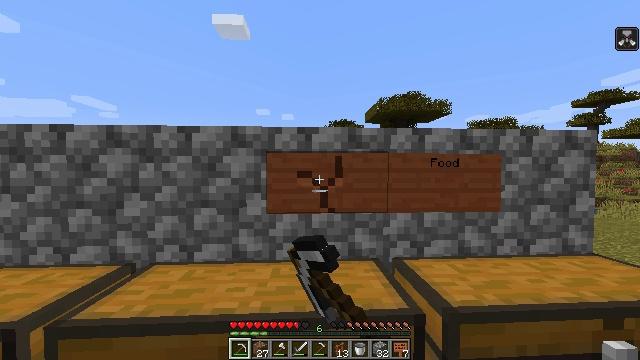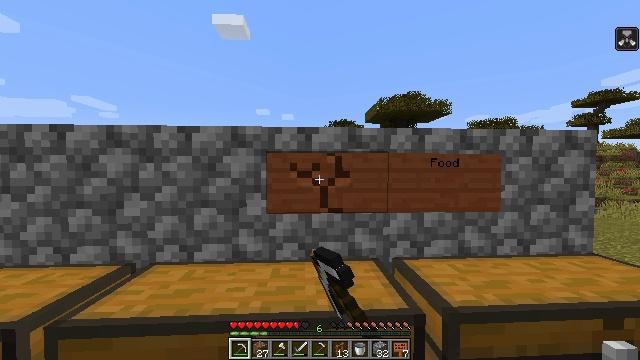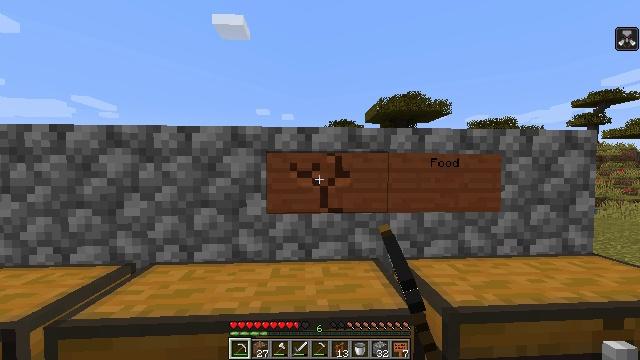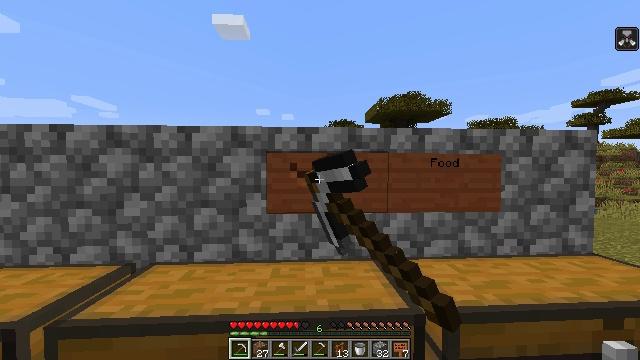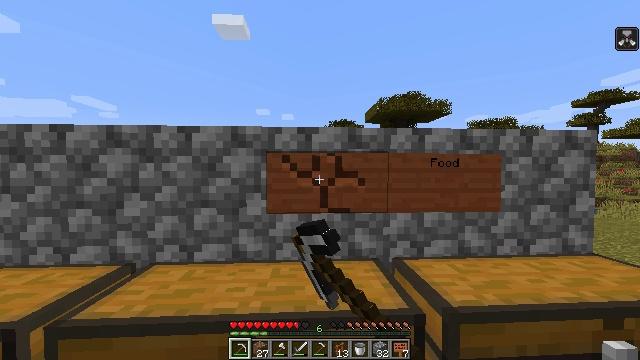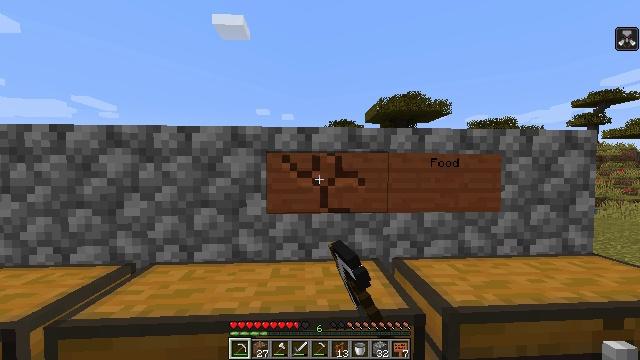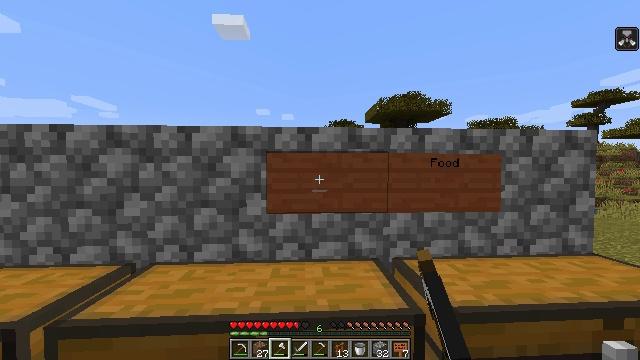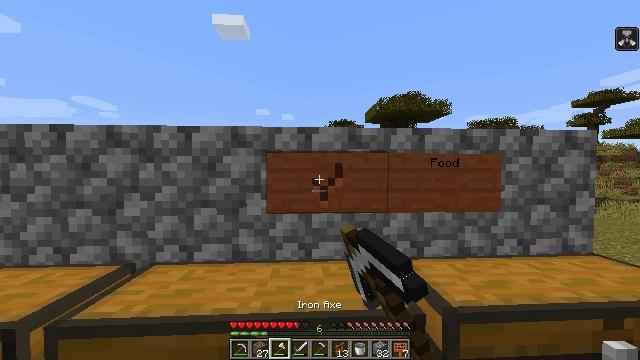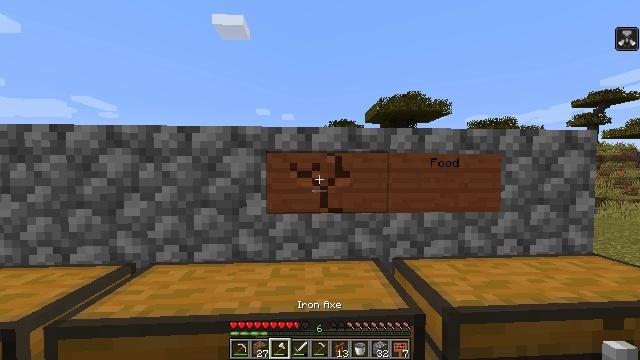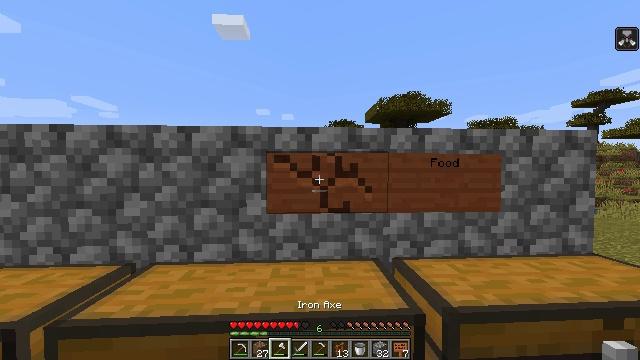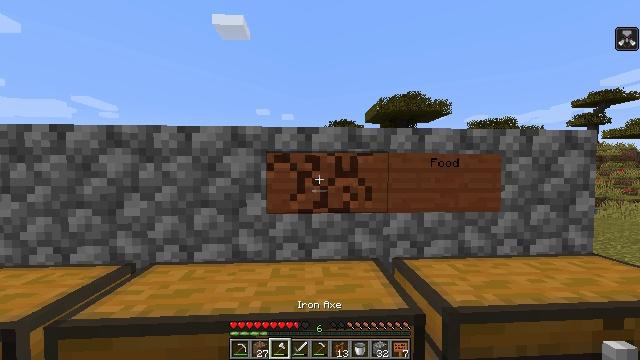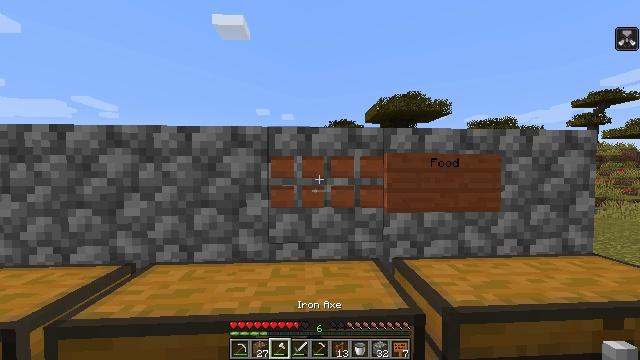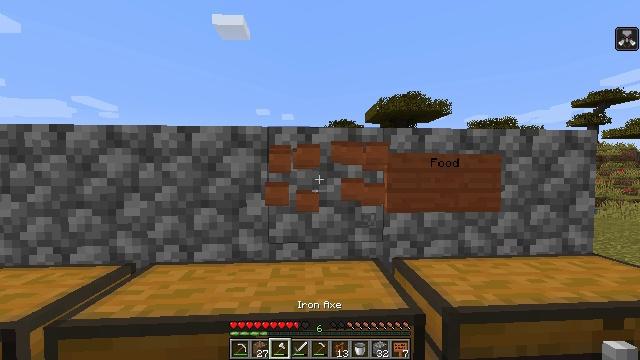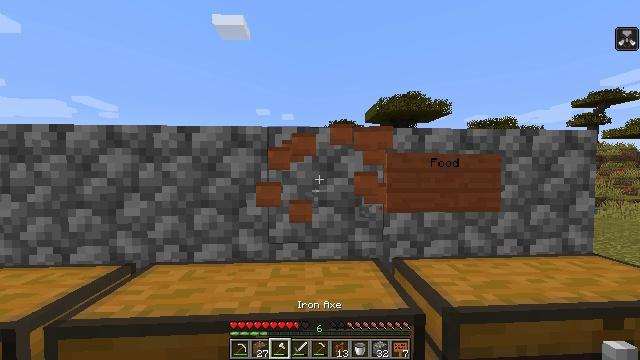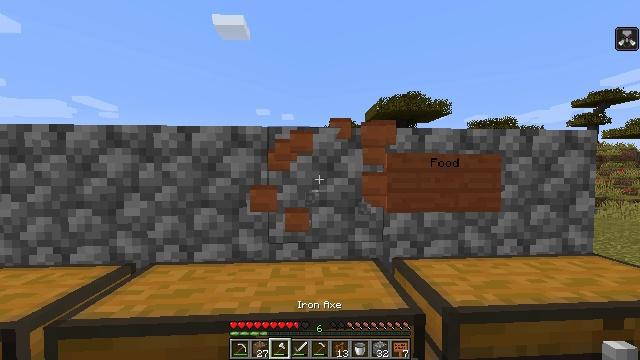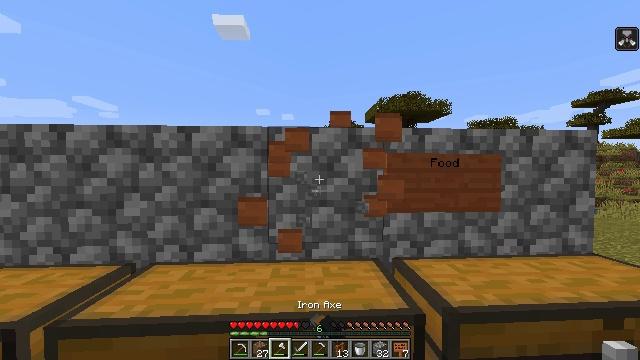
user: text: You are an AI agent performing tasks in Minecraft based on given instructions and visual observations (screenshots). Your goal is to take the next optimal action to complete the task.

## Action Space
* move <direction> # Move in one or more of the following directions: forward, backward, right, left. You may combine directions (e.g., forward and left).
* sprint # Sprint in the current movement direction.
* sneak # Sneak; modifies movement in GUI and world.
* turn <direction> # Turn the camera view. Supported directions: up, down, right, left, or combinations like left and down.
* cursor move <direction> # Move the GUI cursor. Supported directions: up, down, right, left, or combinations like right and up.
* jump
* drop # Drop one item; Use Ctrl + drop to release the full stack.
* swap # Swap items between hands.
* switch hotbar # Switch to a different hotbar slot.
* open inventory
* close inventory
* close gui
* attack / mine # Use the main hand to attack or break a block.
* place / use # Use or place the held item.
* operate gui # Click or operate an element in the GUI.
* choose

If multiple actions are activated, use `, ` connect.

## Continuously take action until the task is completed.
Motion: motion action
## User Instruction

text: Remove the acacia wall sign with a hit.
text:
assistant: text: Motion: attack / mine
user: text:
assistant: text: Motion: attack / mine
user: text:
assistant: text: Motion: attack / mine
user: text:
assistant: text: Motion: attack / mine
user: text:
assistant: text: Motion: attack / mine
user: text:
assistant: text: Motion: attack / mine, switch to hotbar 3
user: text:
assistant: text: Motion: attack / mine, switch to hotbar 3
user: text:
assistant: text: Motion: attack / mine, switch to hotbar 3
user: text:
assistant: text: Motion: attack / mine
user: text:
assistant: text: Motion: attack / mine
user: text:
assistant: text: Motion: attack / mine
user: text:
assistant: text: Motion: attack / mine
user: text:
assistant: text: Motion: attack / mine
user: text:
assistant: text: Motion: attack / mine
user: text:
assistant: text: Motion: attack / mine
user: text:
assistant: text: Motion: attack / mine